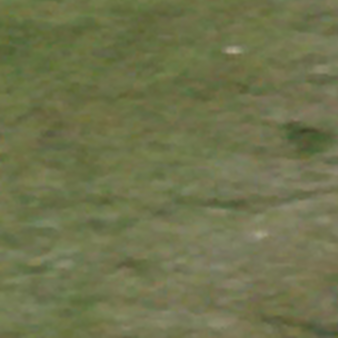
Label: other